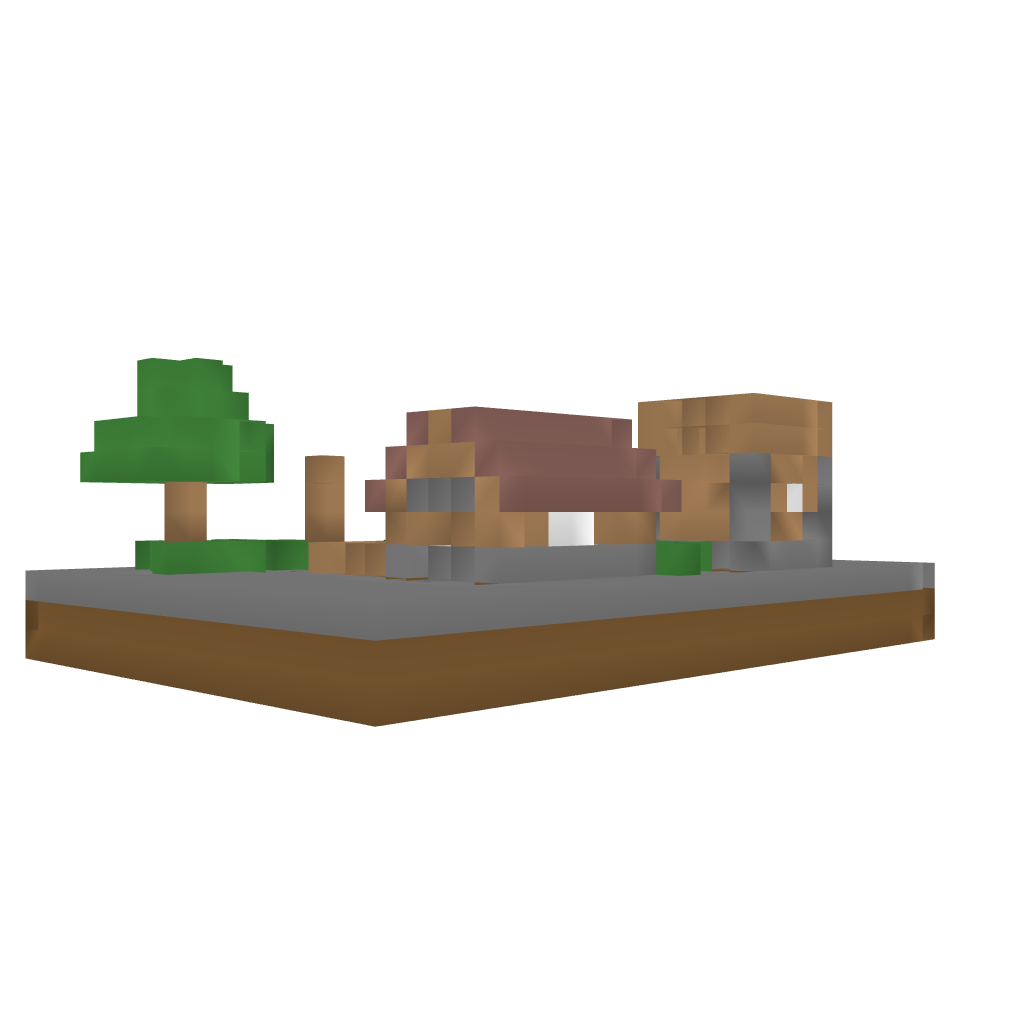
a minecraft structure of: cozy start house bad low quality